Question: why is this actually happening? like on following screenshot :

Method is about to just return similiar phone numbers, the full code is :
'''
private String makeQueryForAllEqualNumbers (String number){
String num1 = "0", num2 = "0";
String res;
if (number.startsWith("+") && number.length() == 12){ // +7965
num1 = "" + (Integer.parseInt("" + number.charAt(1)) + 1) + number.substring(2); //8965
num2 = "+" + number.substring(2); //+965
}
if (number.charAt(0) >= '0' && number.charAt(0) <=9 && number.length() == 11) { //means 8965
num1 = "+" + (Integer.parseInt("" + number.charAt(0)) - 1) + number.substring(1); //+7965
num2 = "+" + number.substring(1);
}
else return number;
res = number + "' OR ADDRESS = '" + num1 + "' OR ADDRESS = '" + num2;
return res;
'''
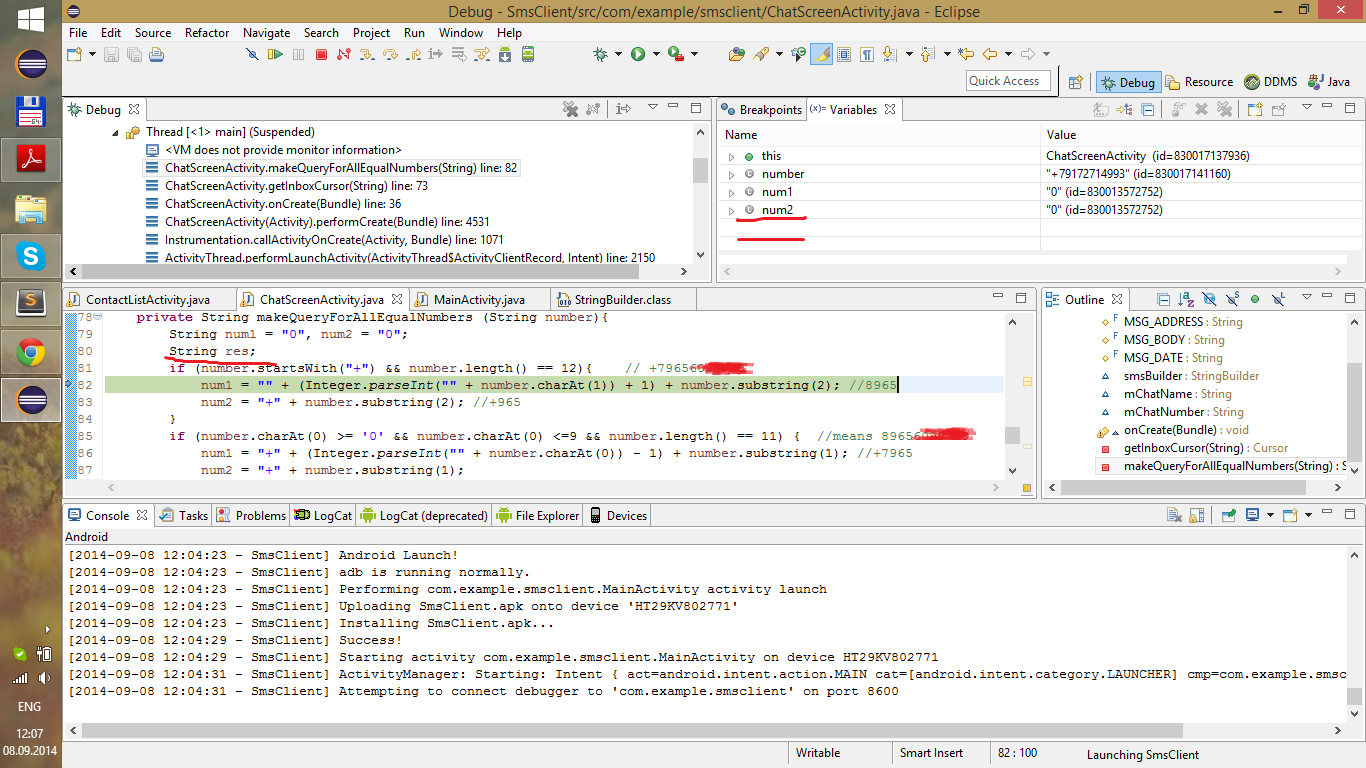
Answer: If you will give only simple 'else' then if above 'both condition' will not satisfy then it will always 'return control' so it's below line ll never executed.
so this line will not executed :
'''
res = number + "' OR ADDRESS = '" + num1 + "' OR ADDRESS = '" + num2;
'''
one way is to put 'return' statement in 'if' condition not in 'else'.